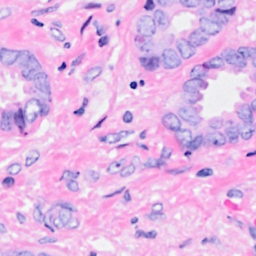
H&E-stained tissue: Breast